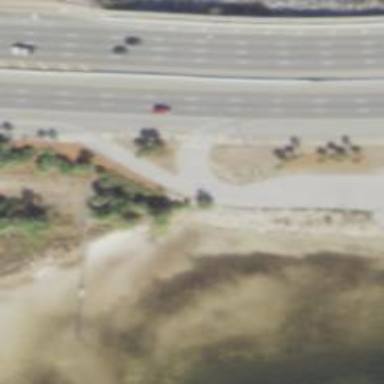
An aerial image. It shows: Trunk link highway.